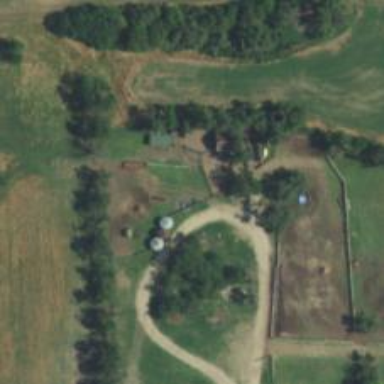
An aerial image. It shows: Silo.